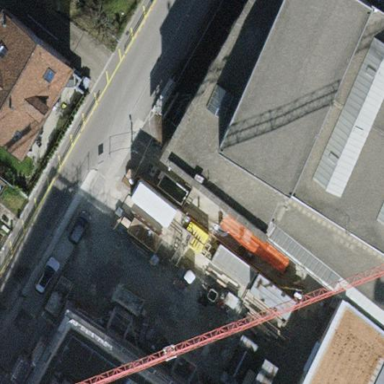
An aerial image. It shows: View of roof of building.